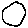
Label: circle